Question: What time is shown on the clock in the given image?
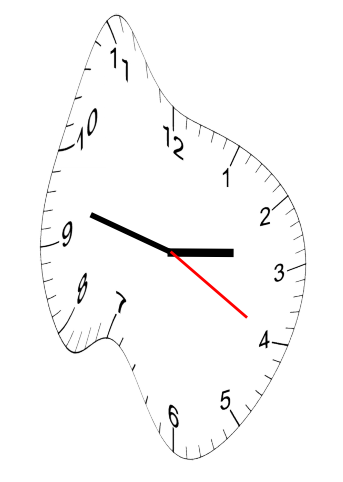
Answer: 02:47:20